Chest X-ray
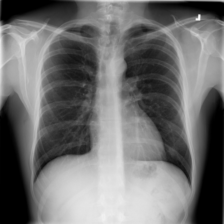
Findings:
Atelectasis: negative
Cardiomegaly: negative
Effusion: negative
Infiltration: negative
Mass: negative
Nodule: negative
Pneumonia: negative
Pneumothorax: negative
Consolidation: negative
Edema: negative
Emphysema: negative
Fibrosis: negative
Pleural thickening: negative
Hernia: negative